Question: I made this Python script. The idea is using this Python script so that matplotlib can generate a vertical bar chart for me using data from a MySQL database. Another thing I want to do is saving the png file instead of displaying it (I am trying to run this code via putty), which I think I did it correctly. When I run the code, I got some error which I have no idea what it means. Hopefully someone can point out where I did wrong.
'''
#!/usr/bin/python
# matplotlib pyplot module
import MySQLdb
import matplotlib
matplotlib.use('Agg')
import matplotlib.pyplot as plt
# connect to MySQL database
conn = MySQLdb.connect(host="localhost", user="xx", passwd="xxxx", db="r1array")
# prepare a cursor
cur = conn.cursor()
# this is the query we will be making
query = """
SELECT TimeStamp,Pac
FROM SolarData
WHERE TimeStamp >= "2014-01-03"
AND TimeStamp < "2014-01-04";
"""
# execute the query
cur.execute(query)
# retrieve the whole result set
data = cur.fetchall()
# close cursor and connection
cur.close()
conn.close()
# unpack data in TimeStamp (x axis) and Pac (y axis)
TimeStamp, Pac = zip(*data)
# graph code
plt.bar(TimeStamp, Pac, align='center')
# set title, X/Y labels
plt.title("PVIC R1 panel")
plt.xlabel("Time of Day")
plt.ylabel("Pac")
fig = plt.gcf()
# plt.xticks(TimeStamp, (hour))
fig.set_size_inches(20.5,10.5)
plt.grid(True)
plt.draw()
fig.savefig('test2.png', dpi=100)
'''
The error message I got is
'''
Traceback (most recent call last):
File "python_sql_image.py", line 41, in <module>
plt.savefig('test.png')
File "/usr/lib/python2.6/site-packages/matplotlib/pyplot.py", line 356, in savefig
return fig.savefig(*args, **kwargs)
File "/usr/lib/python2.6/site-packages/matplotlib/figure.py", line 1032, in savefig
self.canvas.print_figure(*args, **kwargs)
File "/usr/lib/python2.6/site-packages/matplotlib/backend_bases.py", line 1476, in print_figure
**kwargs)
File "/usr/lib/python2.6/site-packages/matplotlib/backends/backend_agg.py", line 358, in print_png
FigureCanvasAgg.draw(self)
File "/usr/lib/python2.6/site-packages/matplotlib/backends/backend_agg.py", line 314, in draw
self.figure.draw(self.renderer)
File "/usr/lib/python2.6/site-packages/matplotlib/artist.py", line 46, in draw_wrapper
draw(artist, renderer, *kl)
File "/usr/lib/python2.6/site-packages/matplotlib/figure.py", line 773, in draw
for a in self.axes: a.draw(renderer)
File "/usr/lib/python2.6/site-packages/matplotlib/artist.py", line 46, in draw_wrapper
draw(artist, renderer, *kl)
File "/usr/lib/python2.6/site-packages/matplotlib/axes.py", line 1735, in draw
a.draw(renderer)
File "/usr/lib/python2.6/site-packages/matplotlib/artist.py", line 46, in draw_wrapper
draw(artist, renderer, *kl)
File "/usr/lib/python2.6/site-packages/matplotlib/axis.py", line 736, in draw
for tick, loc, label in self.iter_ticks():
File "/usr/lib/python2.6/site-packages/matplotlib/axis.py", line 680, in iter_ticks
majorLabels = [self.major.formatter(val, i) for i, val in enumerate(majorLocs)]
File "/usr/lib/python2.6/site-packages/matplotlib/dates.py", line 417, in __call__
return self._formatter(x, pos)
File "/usr/lib/python2.6/site-packages/matplotlib/dates.py", line 293, in __call__
dt = num2date(x, self.tz)
File "/usr/lib/python2.6/site-packages/matplotlib/dates.py", line 249, in num2date
if not cbook.iterable(x): return _from_ordinalf(x, tz)
File "/usr/lib/python2.6/site-packages/matplotlib/dates.py", line 170, in _from_ordinalf
dt = datetime.datetime.fromordinal(ix)
ValueError: ordinal must be >= 1
'''
especially the last line, I don't get this.
'''
ValueError: ordinal must be >= 1
'''
This is the data I called from MySQL database.
'''
TimeStamp | Pac |
+---------------------+------+
| 2014-01-03 07:55:02 | 0 |
| 2014-01-03 08:00:02 | 0 |
| 2014-01-03 08:05:02 | 2 |
| 2014-01-03 08:10:02 | 11 |
| 2014-01-03 08:15:03 | 72 |
| 2014-01-03 08:20:04 | 162 |
| 2014-01-03 08:25:04 | 307 |
| 2014-01-03 08:30:04 | 464 |
| 2014-01-03 08:40:01 | 665 |
| 2014-01-03 08:45:01 | 764 |
| 2014-01-03 08:50:02 | 844 |
| 2014-01-03 08:55:01 | 931 |
| 2014-01-03 09:00:02 | 1017 |
| 2014-01-03 09:05:02 | 1098 |
| 2014-01-03 09:10:01 | 1176 |
| 2014-01-03 09:15:02 | 1272 |
| 2014-01-03 09:20:01 | 1351 |
| 2014-01-03 09:25:02 | 1432 |
| 2014-01-03 09:30:01 | 1528 |
| 2014-01-03 09:35:02 | 1653 |
| 2014-01-03 09:40:02 | 1738 |
| 2014-01-03 09:45:01 | 1821 |
| 2014-01-03 09:50:02 | 1895 |
| 2014-01-03 09:55:01 | 2015 |
| 2014-01-03 10:00:02 | 2153 |
| 2014-01-03 10:05:01 | 2300 |
| 2014-01-03 10:10:02 | 2482 |
| 2014-01-03 10:15:02 | 2635 |
| 2014-01-03 10:20:01 | 2750 |
| 2014-01-03 10:25:02 | 2923 |
| 2014-01-03 10:30:01 | 3059 |
| 2014-01-03 10:35:02 | 3201 |
| 2014-01-03 10:40:01 | 3275 |
| 2014-01-03 10:45:02 | 3360 |
'''
What I need is a bar chart. Right now I am able to get an image but it's just a wrong image.

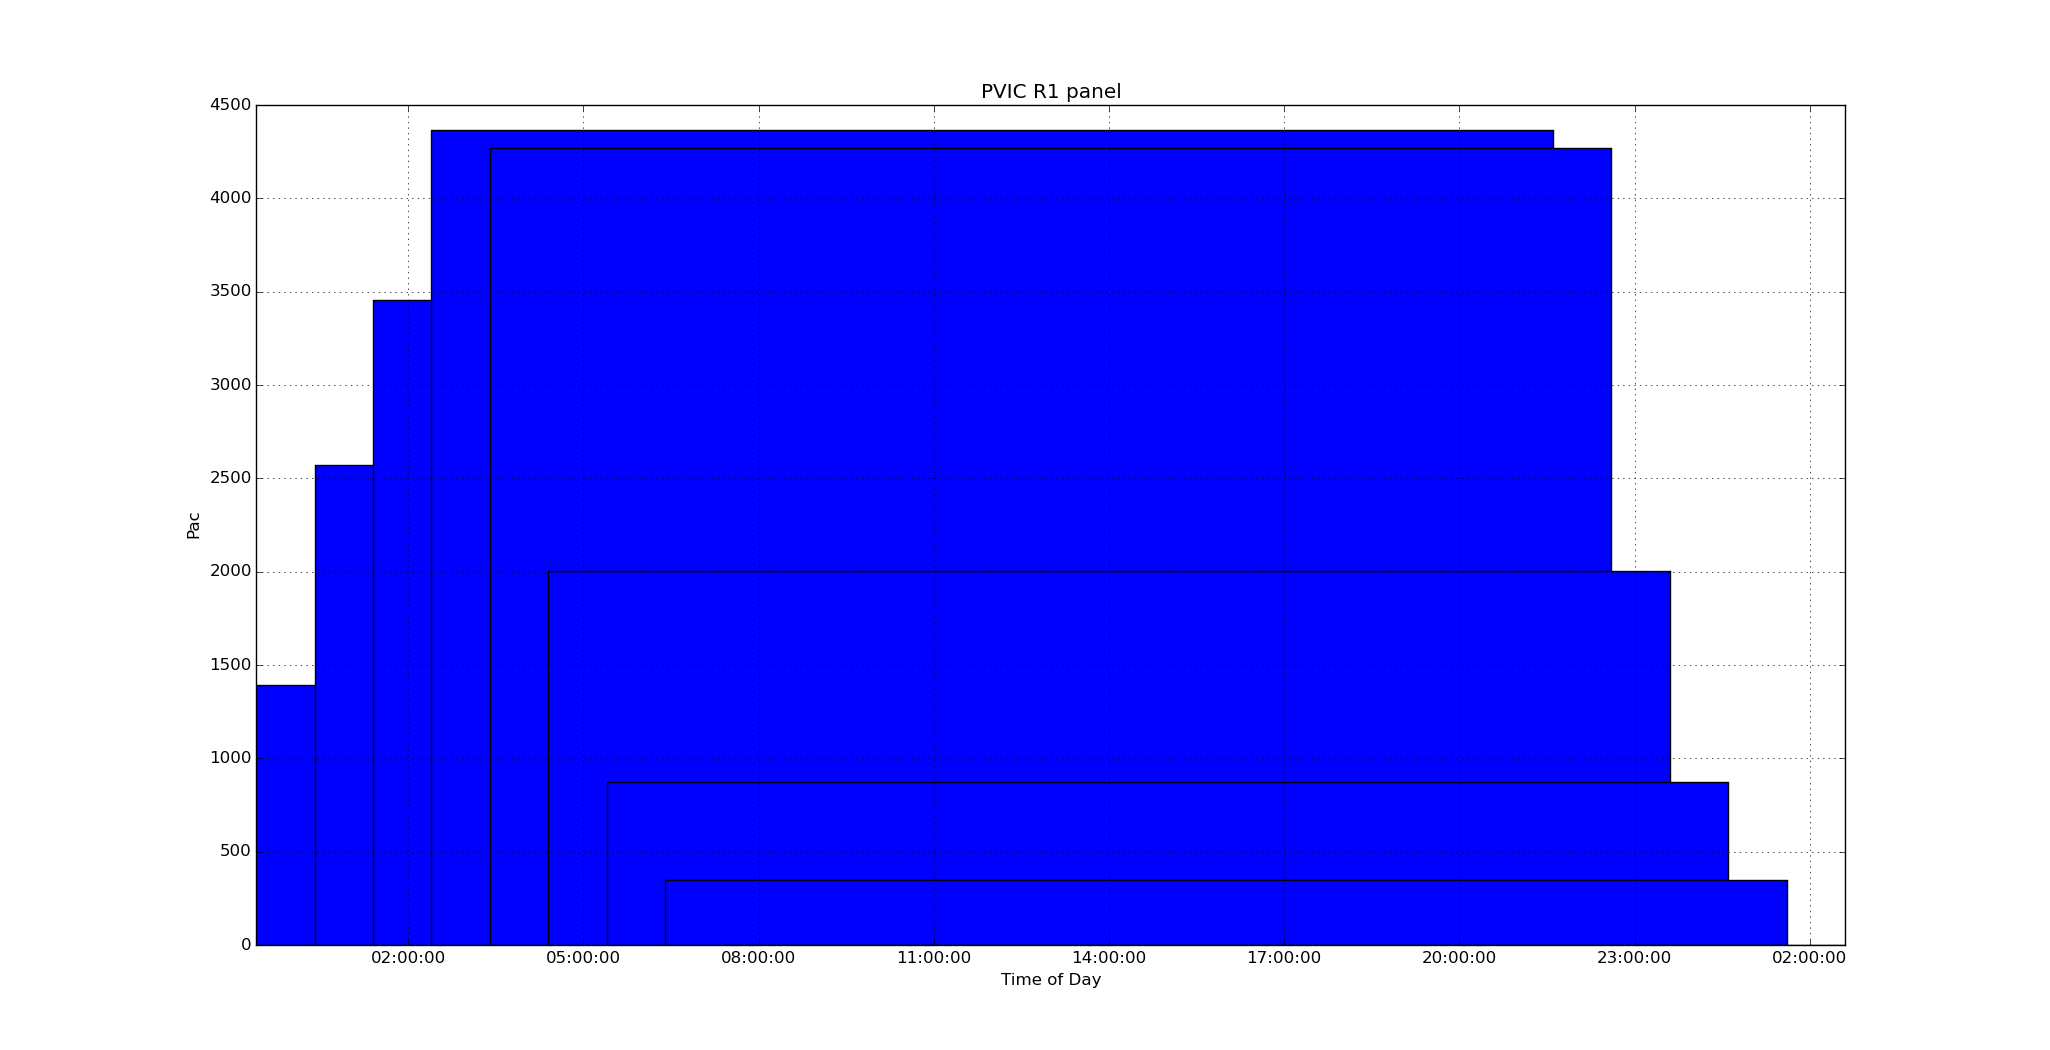
Answer: If you're on a recent version of pandas, you should use the 'read_sql' function...
'''
import matplotlib.pyplot as plt
import pandas
import MySQLdb
# connect to MySQL database
conn = MySQLdb.connect(host="localhost", user="xx", passwd="xxxx", db="r1array")
# this is the query we will be making
query = """
SELECT TimeStamp, Pac
FROM SolarData
WHERE TimeStamp >= "2014-01-03"
AND TimeStamp < "2014-01-04";
"""
df = pandas.read_sql(query, conn, index_col=['TimeStamp'])
fig, ax = plt.subplots()
df.plot(ax=ax)
conn.close()
'''
Setting your 'TimeStamp' column as the index of the dataframe will let pandas know that it goes on the x-axis.
I converted a small subset of data you posted to a CSV, and all other things equal, I get this:

## response to comments:
Since you really want a bar plot, here's a solution to the problem you're having. The default width for bar plots in matplotlib is 0.8. You can find this by looking at the docstring for 'pyplot.bar'. Point is, 0.8 of what? Well when you have a time axis, that's 0.8 days, or a little over 19 hours. So just set that 'width' kwarg to something more sensible.
'''
import numpy as np
import matplotlib.pyplot as plt
import matplotlib.dates as mdates
Pac = [
0,0,2,11,72,162,307,464,665,764,844,931,1017,1098,1176,1272,1351,1432,
1528,1653,1738,1821,1895,2015,2153,2300,2482,2635,2750,2923,3059,3201,
3275,3360
]
TimeStamp = mdates.num2date(mdates.datestr2num([
'2014-01-03 07:55:02', '2014-01-03 08:00:02', '2014-01-03 08:05:02', '2014-01-03 08:10:02',
'2014-01-03 08:15:03', '2014-01-03 08:20:04', '2014-01-03 08:25:04', '2014-01-03 08:30:04',
'2014-01-03 08:40:01', '2014-01-03 08:45:01', '2014-01-03 08:50:02', '2014-01-03 08:55:01',
'2014-01-03 09:00:02', '2014-01-03 09:05:02', '2014-01-03 09:10:01', '2014-01-03 09:15:02',
'2014-01-03 09:20:01', '2014-01-03 09:25:02', '2014-01-03 09:30:01', '2014-01-03 09:35:02',
'2014-01-03 09:40:02', '2014-01-03 09:45:01', '2014-01-03 09:50:02', '2014-01-03 09:55:01',
'2014-01-03 10:00:02', '2014-01-03 10:05:01', '2014-01-03 10:10:02', '2014-01-03 10:15:02',
'2014-01-03 10:20:01', '2014-01-03 10:25:02', '2014-01-03 10:30:01', '2014-01-03 10:35:02',
'2014-01-03 10:40:01', '2014-01-03 10:45:02'
]))
fig = plt.figure()
ax = fig.add_subplot()
ax.bar(TimeStamp, Pac, align='center', width=0.002)
'''
And that gives me: